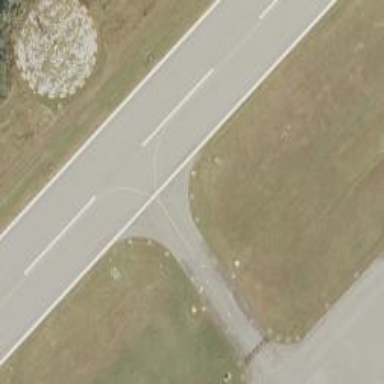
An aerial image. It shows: Asphalt runway at the airport.